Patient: sex M, age 33
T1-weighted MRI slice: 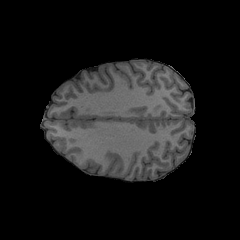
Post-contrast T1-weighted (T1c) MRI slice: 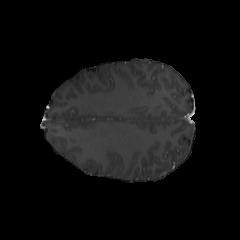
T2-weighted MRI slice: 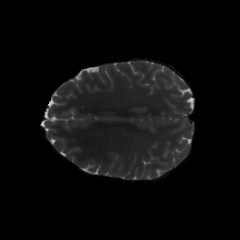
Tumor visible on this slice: no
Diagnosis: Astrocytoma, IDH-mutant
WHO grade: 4